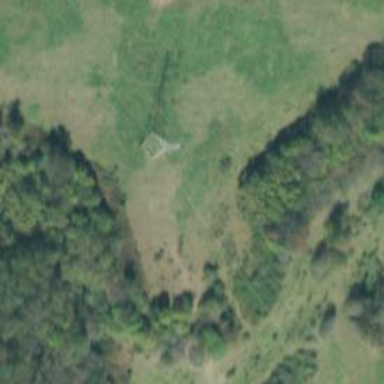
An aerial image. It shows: Lattice structure tower used for power transmission.